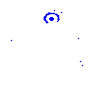
Particle: proton